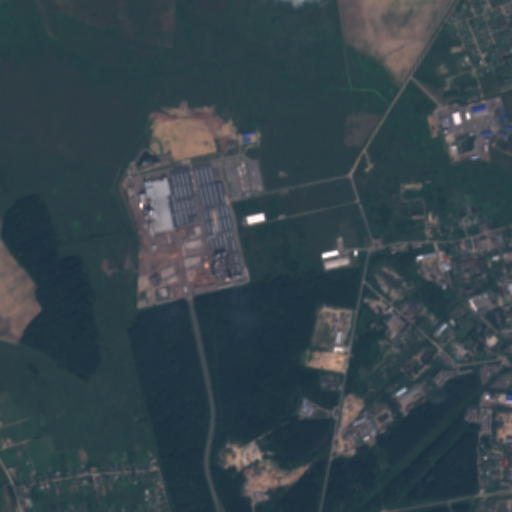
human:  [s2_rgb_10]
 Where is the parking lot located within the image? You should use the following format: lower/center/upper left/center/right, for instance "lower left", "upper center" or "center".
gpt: The parking lot is located in the upper center of the image.
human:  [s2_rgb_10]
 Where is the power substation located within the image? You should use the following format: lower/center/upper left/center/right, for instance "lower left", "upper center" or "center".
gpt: The power substation is located in the center left of the image.
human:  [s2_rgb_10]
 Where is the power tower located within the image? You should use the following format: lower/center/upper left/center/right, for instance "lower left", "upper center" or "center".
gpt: There is no power tower in the image.